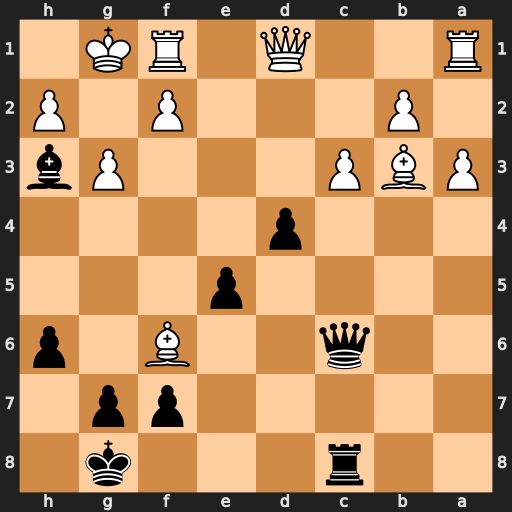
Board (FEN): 2r3k1/5pp1/2q2B1p/4p3/3p4/PBP3Pb/1P3P1P/R2Q1RK1
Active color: b
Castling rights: -
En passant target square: -
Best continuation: Qg2#